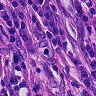
Metastatic tissue present: yes